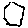
Label: hexagon